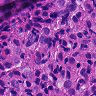
Metastatic tissue present: yes